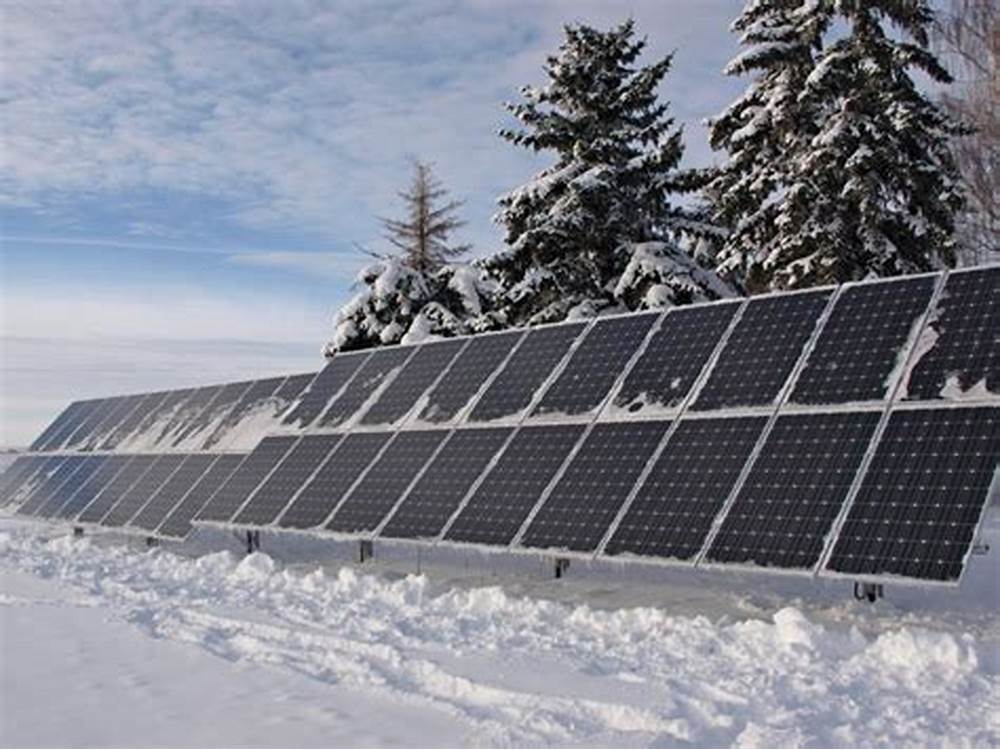
Label: Snow-Covered